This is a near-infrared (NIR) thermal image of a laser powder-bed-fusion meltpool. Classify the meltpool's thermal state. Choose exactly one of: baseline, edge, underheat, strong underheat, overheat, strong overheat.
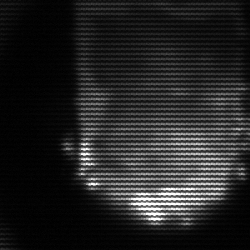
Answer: baseline